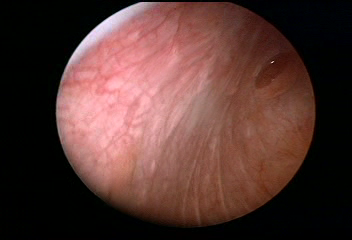
Modality: WLC
Class: Foreign bodies
Subclass: AirBubble
Bladder cancer association: No
Annotated structures: Air bubble